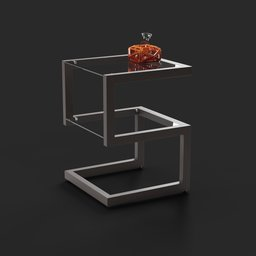
Label: furniture